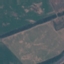
Label: AnnualCrop